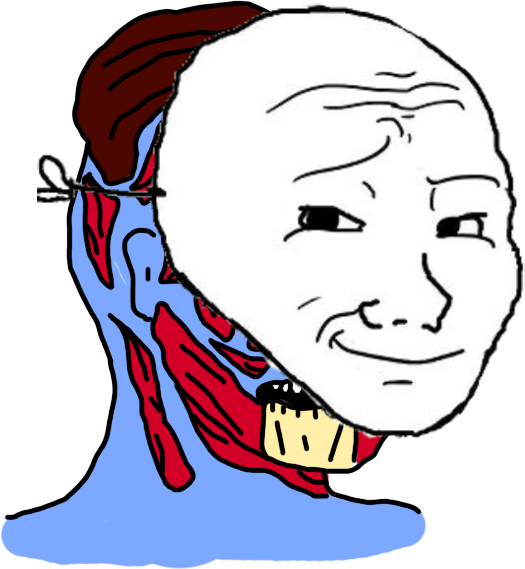
Label: 5_Alien